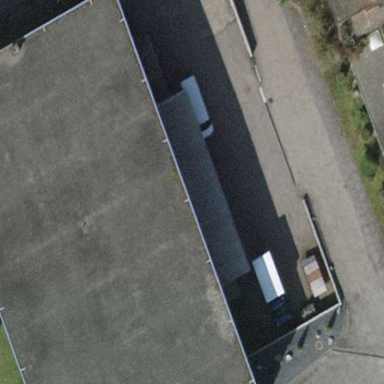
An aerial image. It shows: Industrial building.